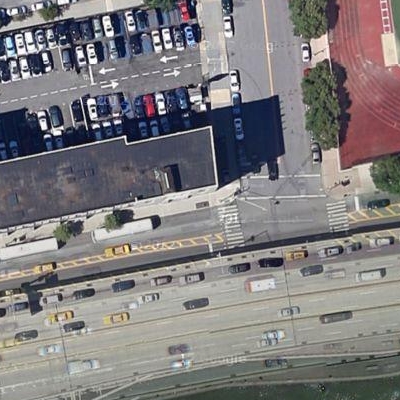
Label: Industry